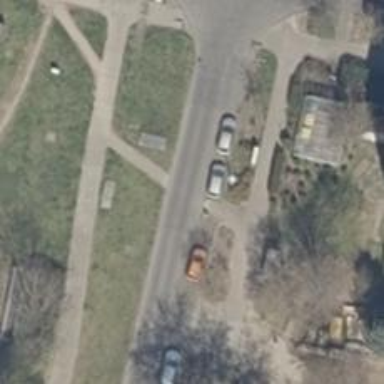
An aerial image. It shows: Concrete footway.